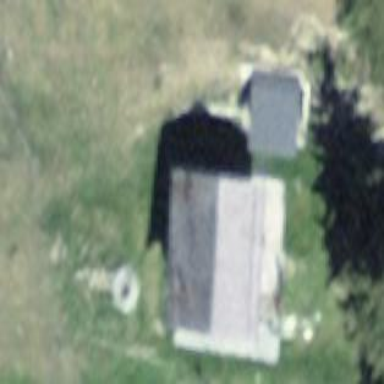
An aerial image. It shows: Detached building with gambrel roof.